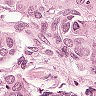
Metastatic tissue present: yes